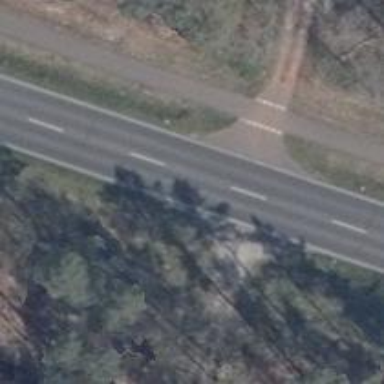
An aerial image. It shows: Primary road with asphalt surface.